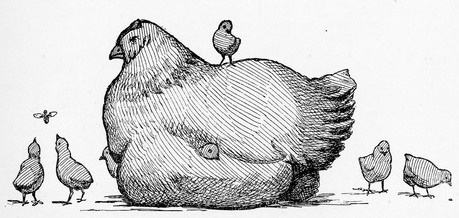
Label: hen